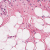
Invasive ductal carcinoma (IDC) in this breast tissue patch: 0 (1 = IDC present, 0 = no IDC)